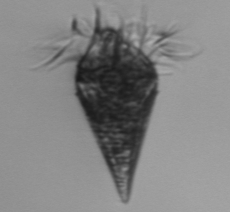
Label: Strombidium_wulffi